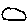
Label: circle